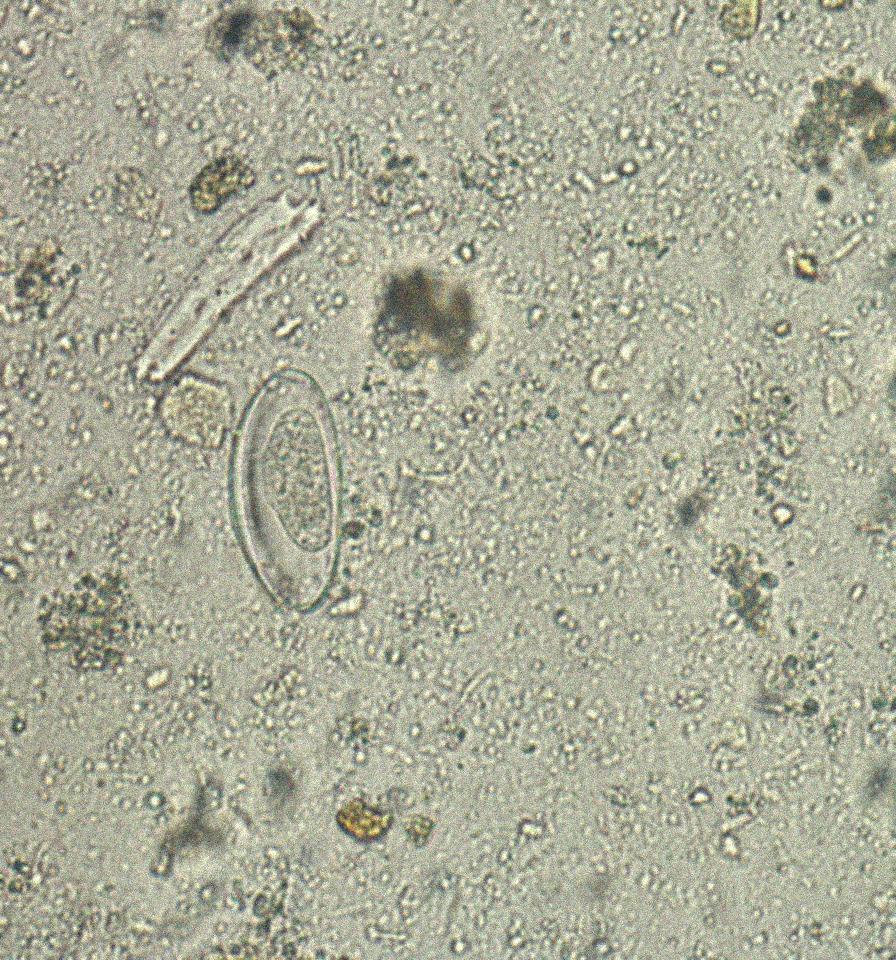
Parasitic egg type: Enterobius vermicularis